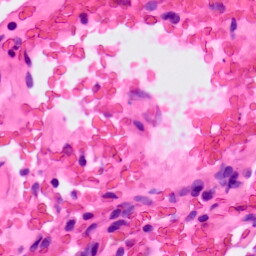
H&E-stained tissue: Lung